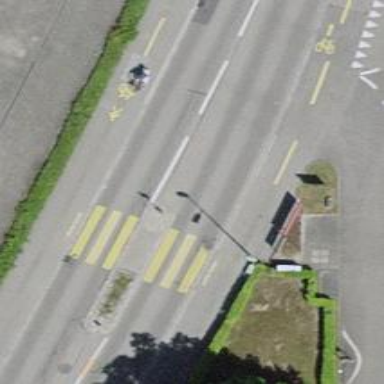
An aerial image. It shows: Zebra crossing on the road.